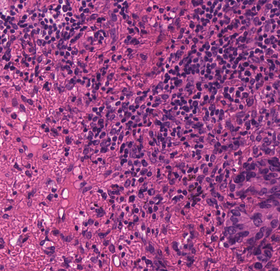
Tumor epithelial tissue: yes
Tumor-associated stroma tissue: yes
Normal tissue: no